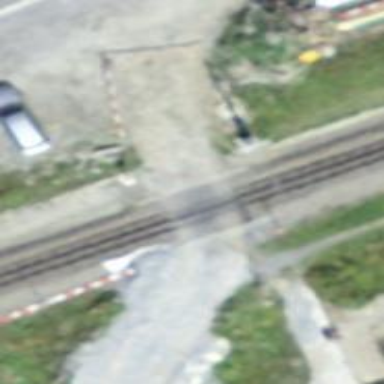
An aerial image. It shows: Level crossing along the railway.